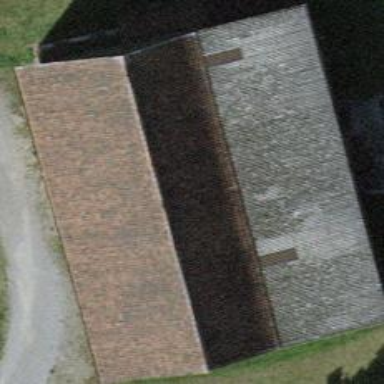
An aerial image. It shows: Barn.